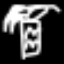
Label: palm tree